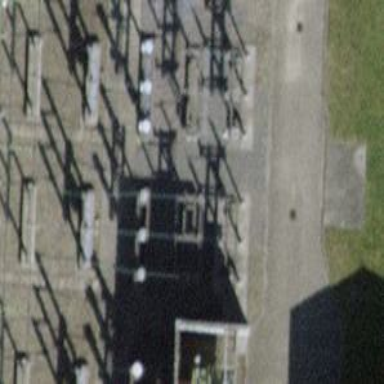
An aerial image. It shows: Insulator used in power systems.